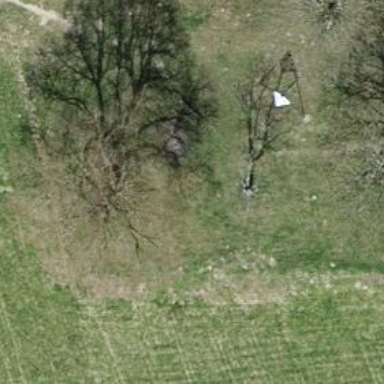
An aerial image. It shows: Brown bench in the vicinity.